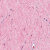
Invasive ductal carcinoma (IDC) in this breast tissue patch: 0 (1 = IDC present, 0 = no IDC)